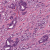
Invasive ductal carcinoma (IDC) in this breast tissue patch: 1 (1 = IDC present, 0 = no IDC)